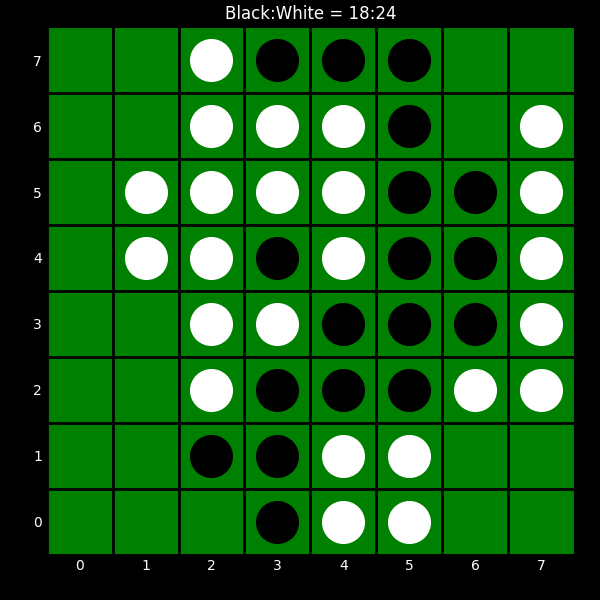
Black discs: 18
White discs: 24